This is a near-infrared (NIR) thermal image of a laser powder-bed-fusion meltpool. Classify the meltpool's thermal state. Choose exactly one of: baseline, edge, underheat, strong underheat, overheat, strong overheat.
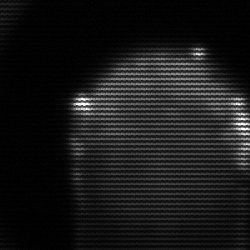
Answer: edge